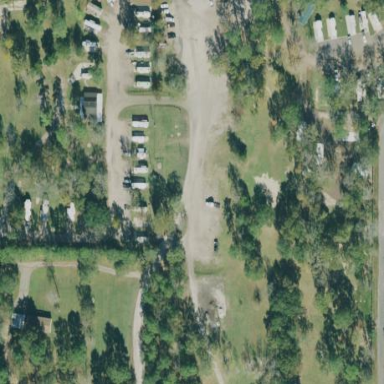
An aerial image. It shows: Caravan site for tourism.